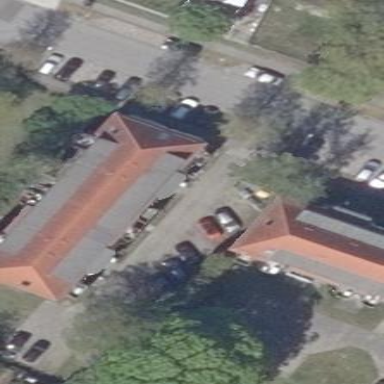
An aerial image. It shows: Hipped-roof building with apartments.